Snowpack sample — Buffalo Mountain, Silverthorne, Colorado, USA (1/25/25, 10:11 AM MST)
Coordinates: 39.6222, -106.1139
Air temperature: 22 °F
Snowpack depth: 110 cm
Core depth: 30 cm
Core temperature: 42.8 °F
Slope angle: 12°, slope face: 102°
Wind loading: high
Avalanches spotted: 0
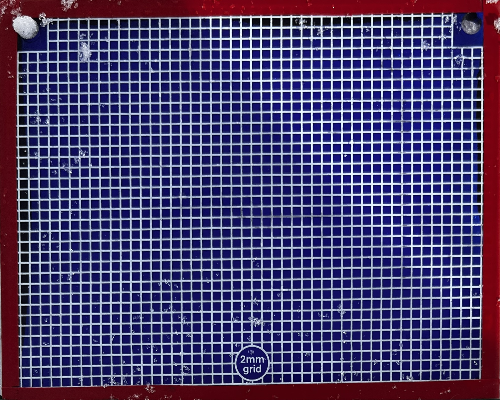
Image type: profile
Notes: No avalanches nearby, collected on the outskirts of a fire break 15 meters from the treeline, on way to Buffalo and Red Mountain